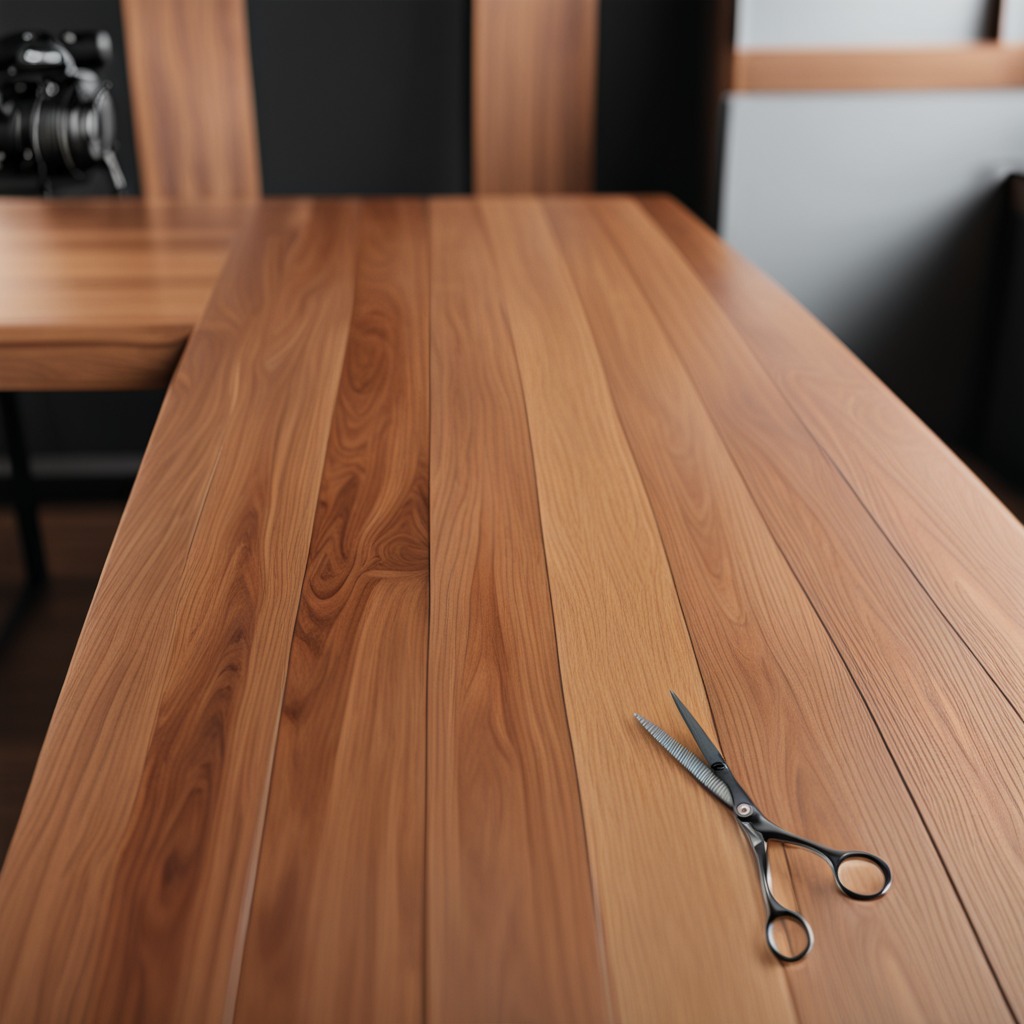
A scissor is lying on the wooden table in the carpentry studio.